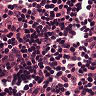
Metastatic tissue present: no